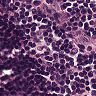
Metastatic tissue present: no